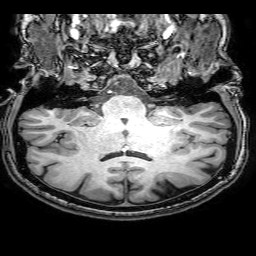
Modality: T1w
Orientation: sagittal
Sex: female
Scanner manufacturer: philips
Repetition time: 0.008069 s
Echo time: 0.00369 s